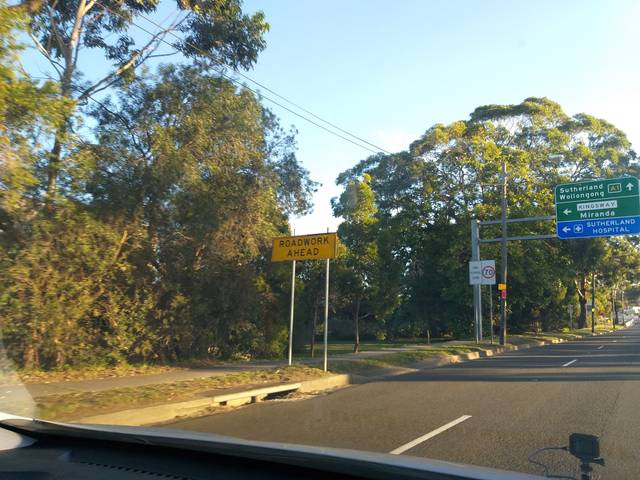
Region: Australia
Coordinates: -34.03, 151.081